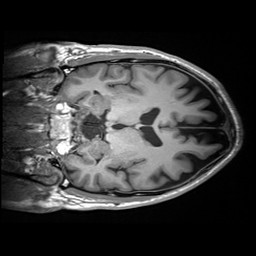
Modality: T1w
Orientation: coronal
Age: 59
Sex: male
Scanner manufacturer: siemens
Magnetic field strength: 3 T
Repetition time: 2.2 s
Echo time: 0.00245 s